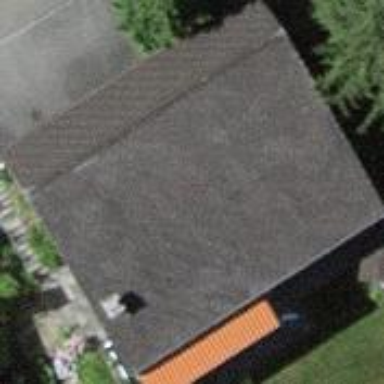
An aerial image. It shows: Detached building.